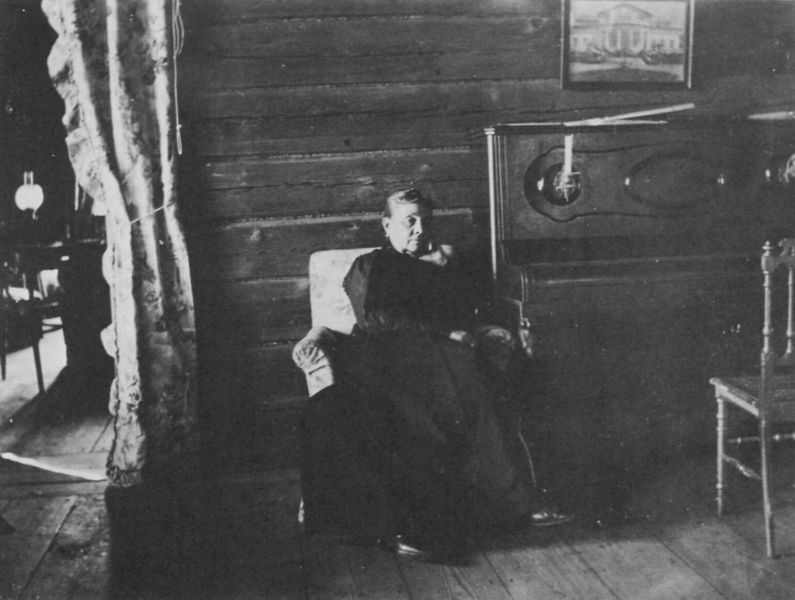
Titel: Pensa; über dem Klavier hängt die Photographie eines weiteren Hauses der Familie
Künstler: Russischer Photograph
Schlagwörter: schatten, sitzen, frau, holz, lampe, licht, raum, schwarz, strasse, stuhl, weiss, zimmer, dame, haus, ornament, teppich, alt, wand, mensch, rahmen, bild, bildnis, innenraum, instrument, porträt, vorhang, boden, interieur, sessel, musik, genre, bilderrahmen, alte dame, lehne, parkett, dielen, polster, wohnung, diele, holzboden, klavier, piano, kerze, kerzen, stube, bretter, foto, fotografie, photographie, truhe, schwarz-weiss, photo, holzvertäfelung, alte frau, fotographie, holzhaus, blockhaus, gaslampe, scharzweiss, hloz